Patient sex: M
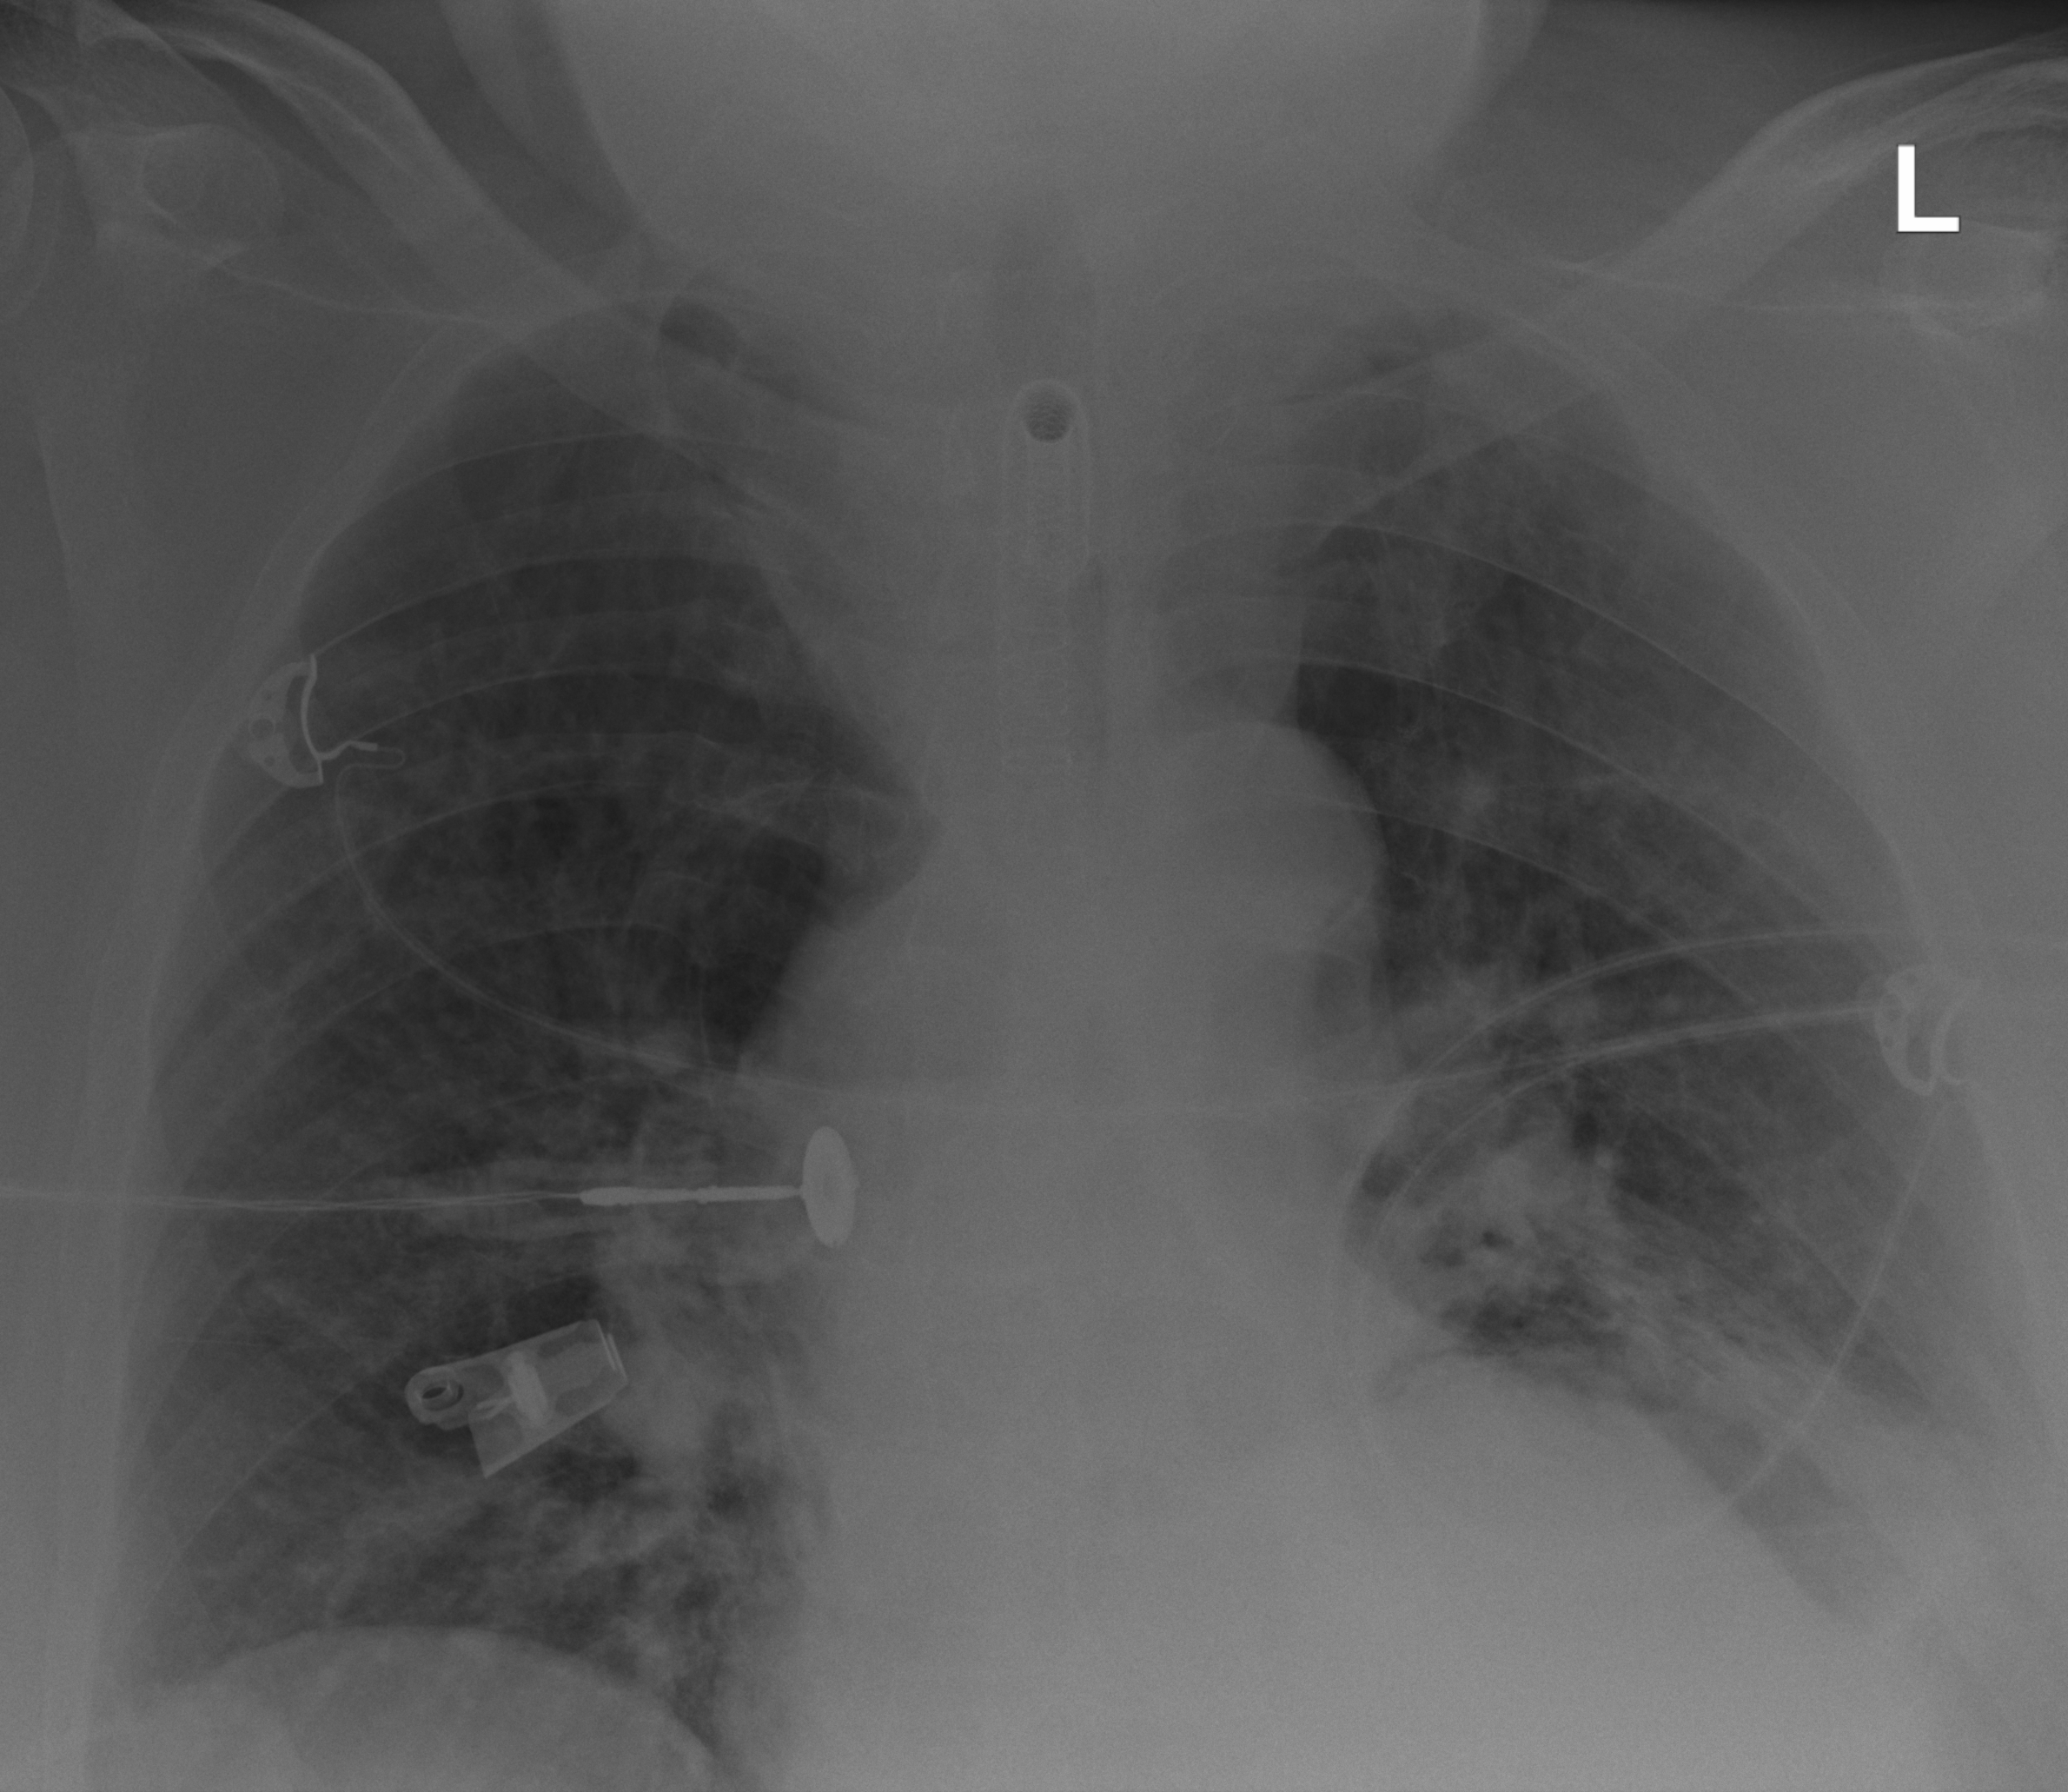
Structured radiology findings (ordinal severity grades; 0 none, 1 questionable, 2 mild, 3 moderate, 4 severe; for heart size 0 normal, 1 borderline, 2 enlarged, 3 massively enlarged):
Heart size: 0
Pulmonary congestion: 2
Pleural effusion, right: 0
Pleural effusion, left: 2
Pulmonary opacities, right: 2
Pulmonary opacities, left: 2
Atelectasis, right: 2
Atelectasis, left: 3